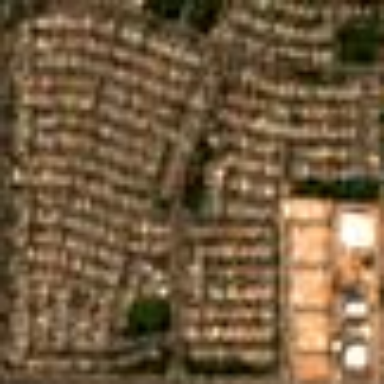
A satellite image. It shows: Residential area composed of single-family homes.